Question: I have following code :
'''
Context context = Activity.getApplicationContext();
SharedPreferences settings = context.getSharedPreferences("AutoMsgSharedPrefs", MODE_PRIVATE);
// Writing data to SharedPreferences
SharedPreferences.Editor editor = settings.edit();
editor.putString("key", "some value");
editor.commit();
'''
I have been trying to use SharedPrefs to store messages given in - "Conversation" class as in sample - <URL>. But, I get "can not reference non-static method from a static class if I try to achieve it in constructor of "Conversation" class. So How do I resolve this?
Here is the screenshot of error if I update as suggested :

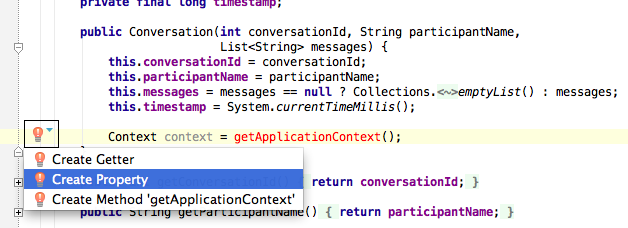
Answer: Here
> Context context = Activity.getApplicationContext();
This line not return a valid Context for your application to call 'getSharedPreferences'.
To call 'getSharedPreferences' from non Activity,Service,... classes you should need to pass valid context from application component like from Activity,Service,..
To get 'Context' in 'Conversation' use Conversation class constructor which is already created in given example you will need to add one more parameter:
'''
Context mContext;
public Conversation(int conversationId, String participantName,
List<String> messages,Context mContext) {
.....
this.mContext=mContext;
}
'''
Now use 'mContext' to call 'getSharedPreferences' method from 'Conversation' class :
'''
SharedPreferences settings = mContext.getSharedPreferences("AutoMsgSharedPrefs",
Context.MODE_PRIVATE);
'''